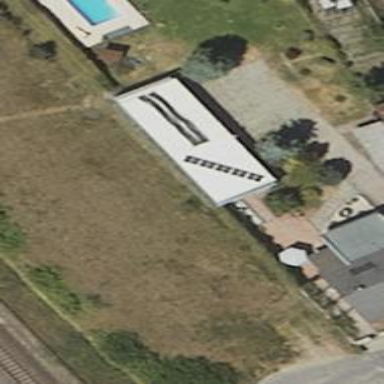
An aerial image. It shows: Shed building.